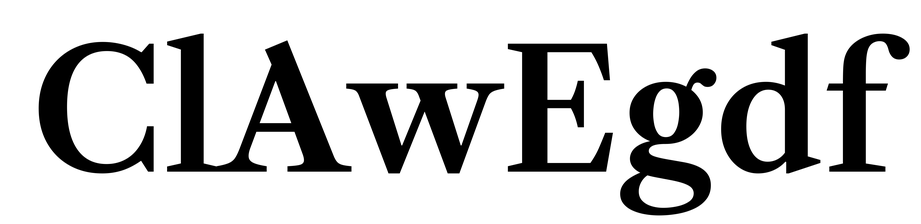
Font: LibreCaslonText_SemiBold